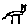
Label: cat